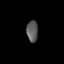
Tissue: skin
Cell type: Epithelial cells
Senescence score: 0.2844
Nuclear area (px): 236
Mean DAPI intensity: 90.678